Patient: sex M, age 31
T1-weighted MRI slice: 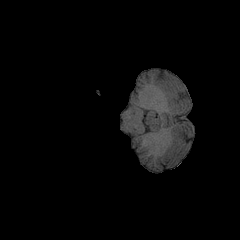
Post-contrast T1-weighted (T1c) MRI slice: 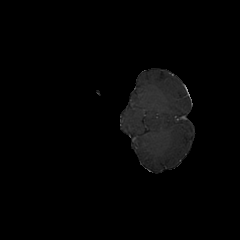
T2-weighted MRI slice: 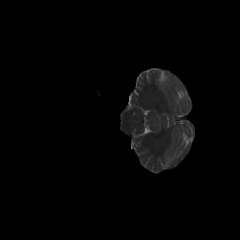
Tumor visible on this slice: no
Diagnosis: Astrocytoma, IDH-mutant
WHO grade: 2